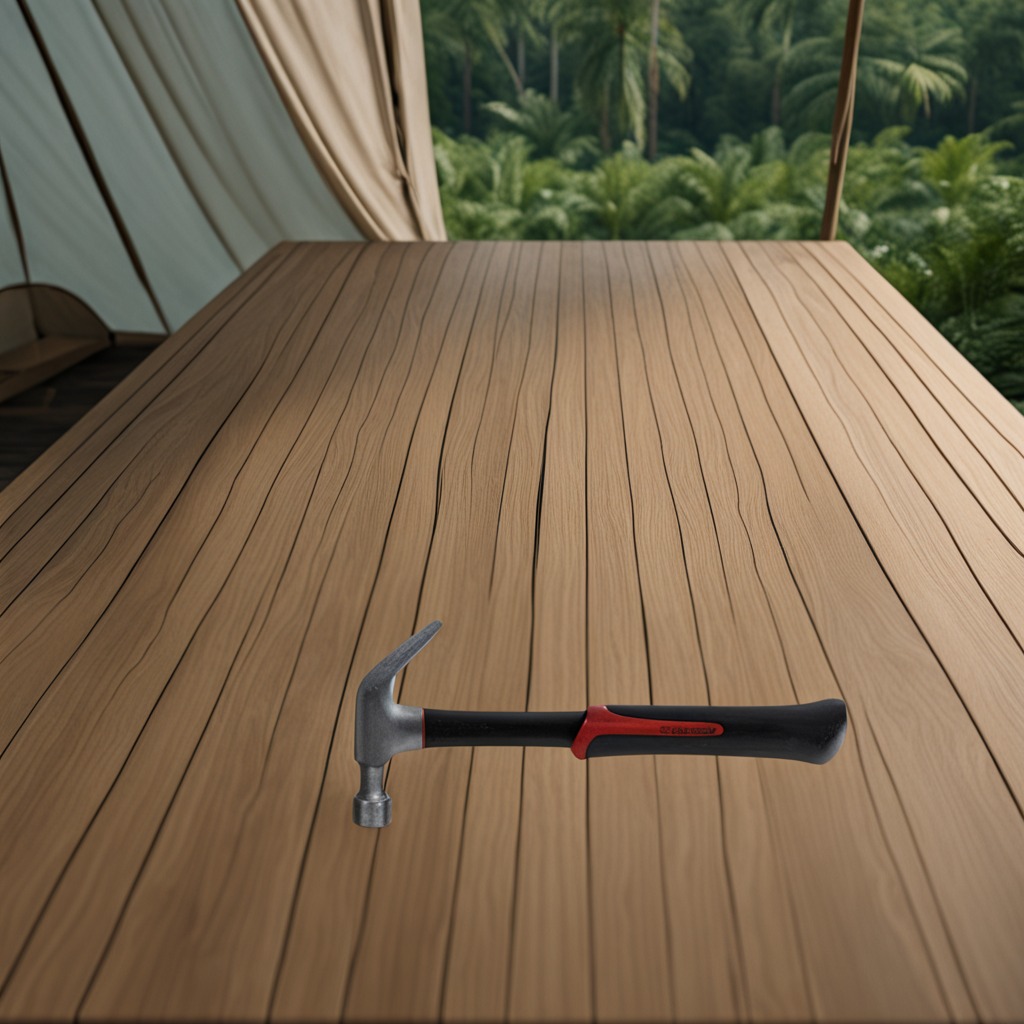
A hammer is lying on a wooden table inside a jungle field workshop tent.